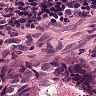
Metastatic tissue present: yes